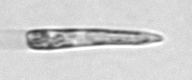
Label: Euglena